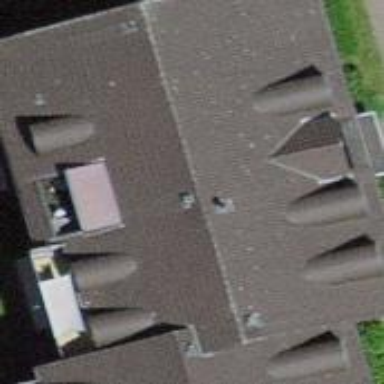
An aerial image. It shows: Gabled roof adorns the apartments building.